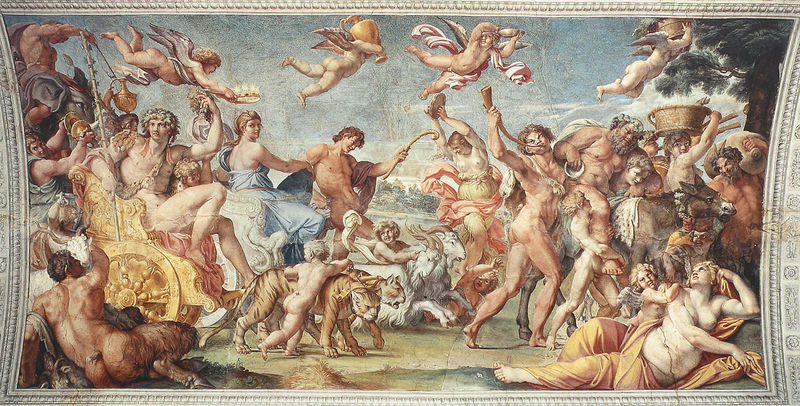
Titel: Deckenfresken der Galleria Farnese
Künstler: Annibale Carracci
Standort: Rom, Palazzo Farnese (EU - I - Latium)
Schlagwörter: baum, flügel, gemälde, himmel, nackt, akte, menschen, busen, frau, tier, tiere, fest, falten, mensch, füllhorn, horn, gold, gewänder, krone, esel, fliegen, pferde, sack, engel, trauben, brüste, liegen, stab, last, farben, kutsche, wagen, gefolge, wandgemälde, korb, faltenwurf, nackte, erotik, gefäß, herrscher, kranz, löwen, götter, teufel, bacchus, satyr, griechisch, zentaur, satyre, griechenland, speer, deckengemälde, fresko, hörner, streitwagen, katzen, putten, schafe, böcke, putti, ziegenbock, ziege, zepter, dionysos, ziegen, tiger, widder, steinbock, bachus, bacchantisch, geißen